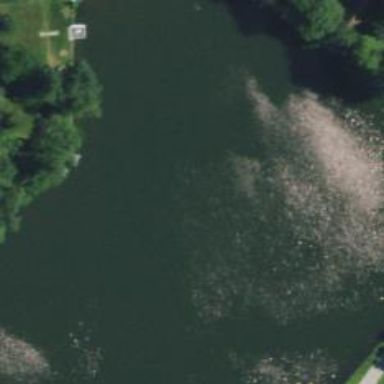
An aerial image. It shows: Peaceful pond surrounded by nature.